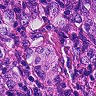
Metastatic tissue present: yes